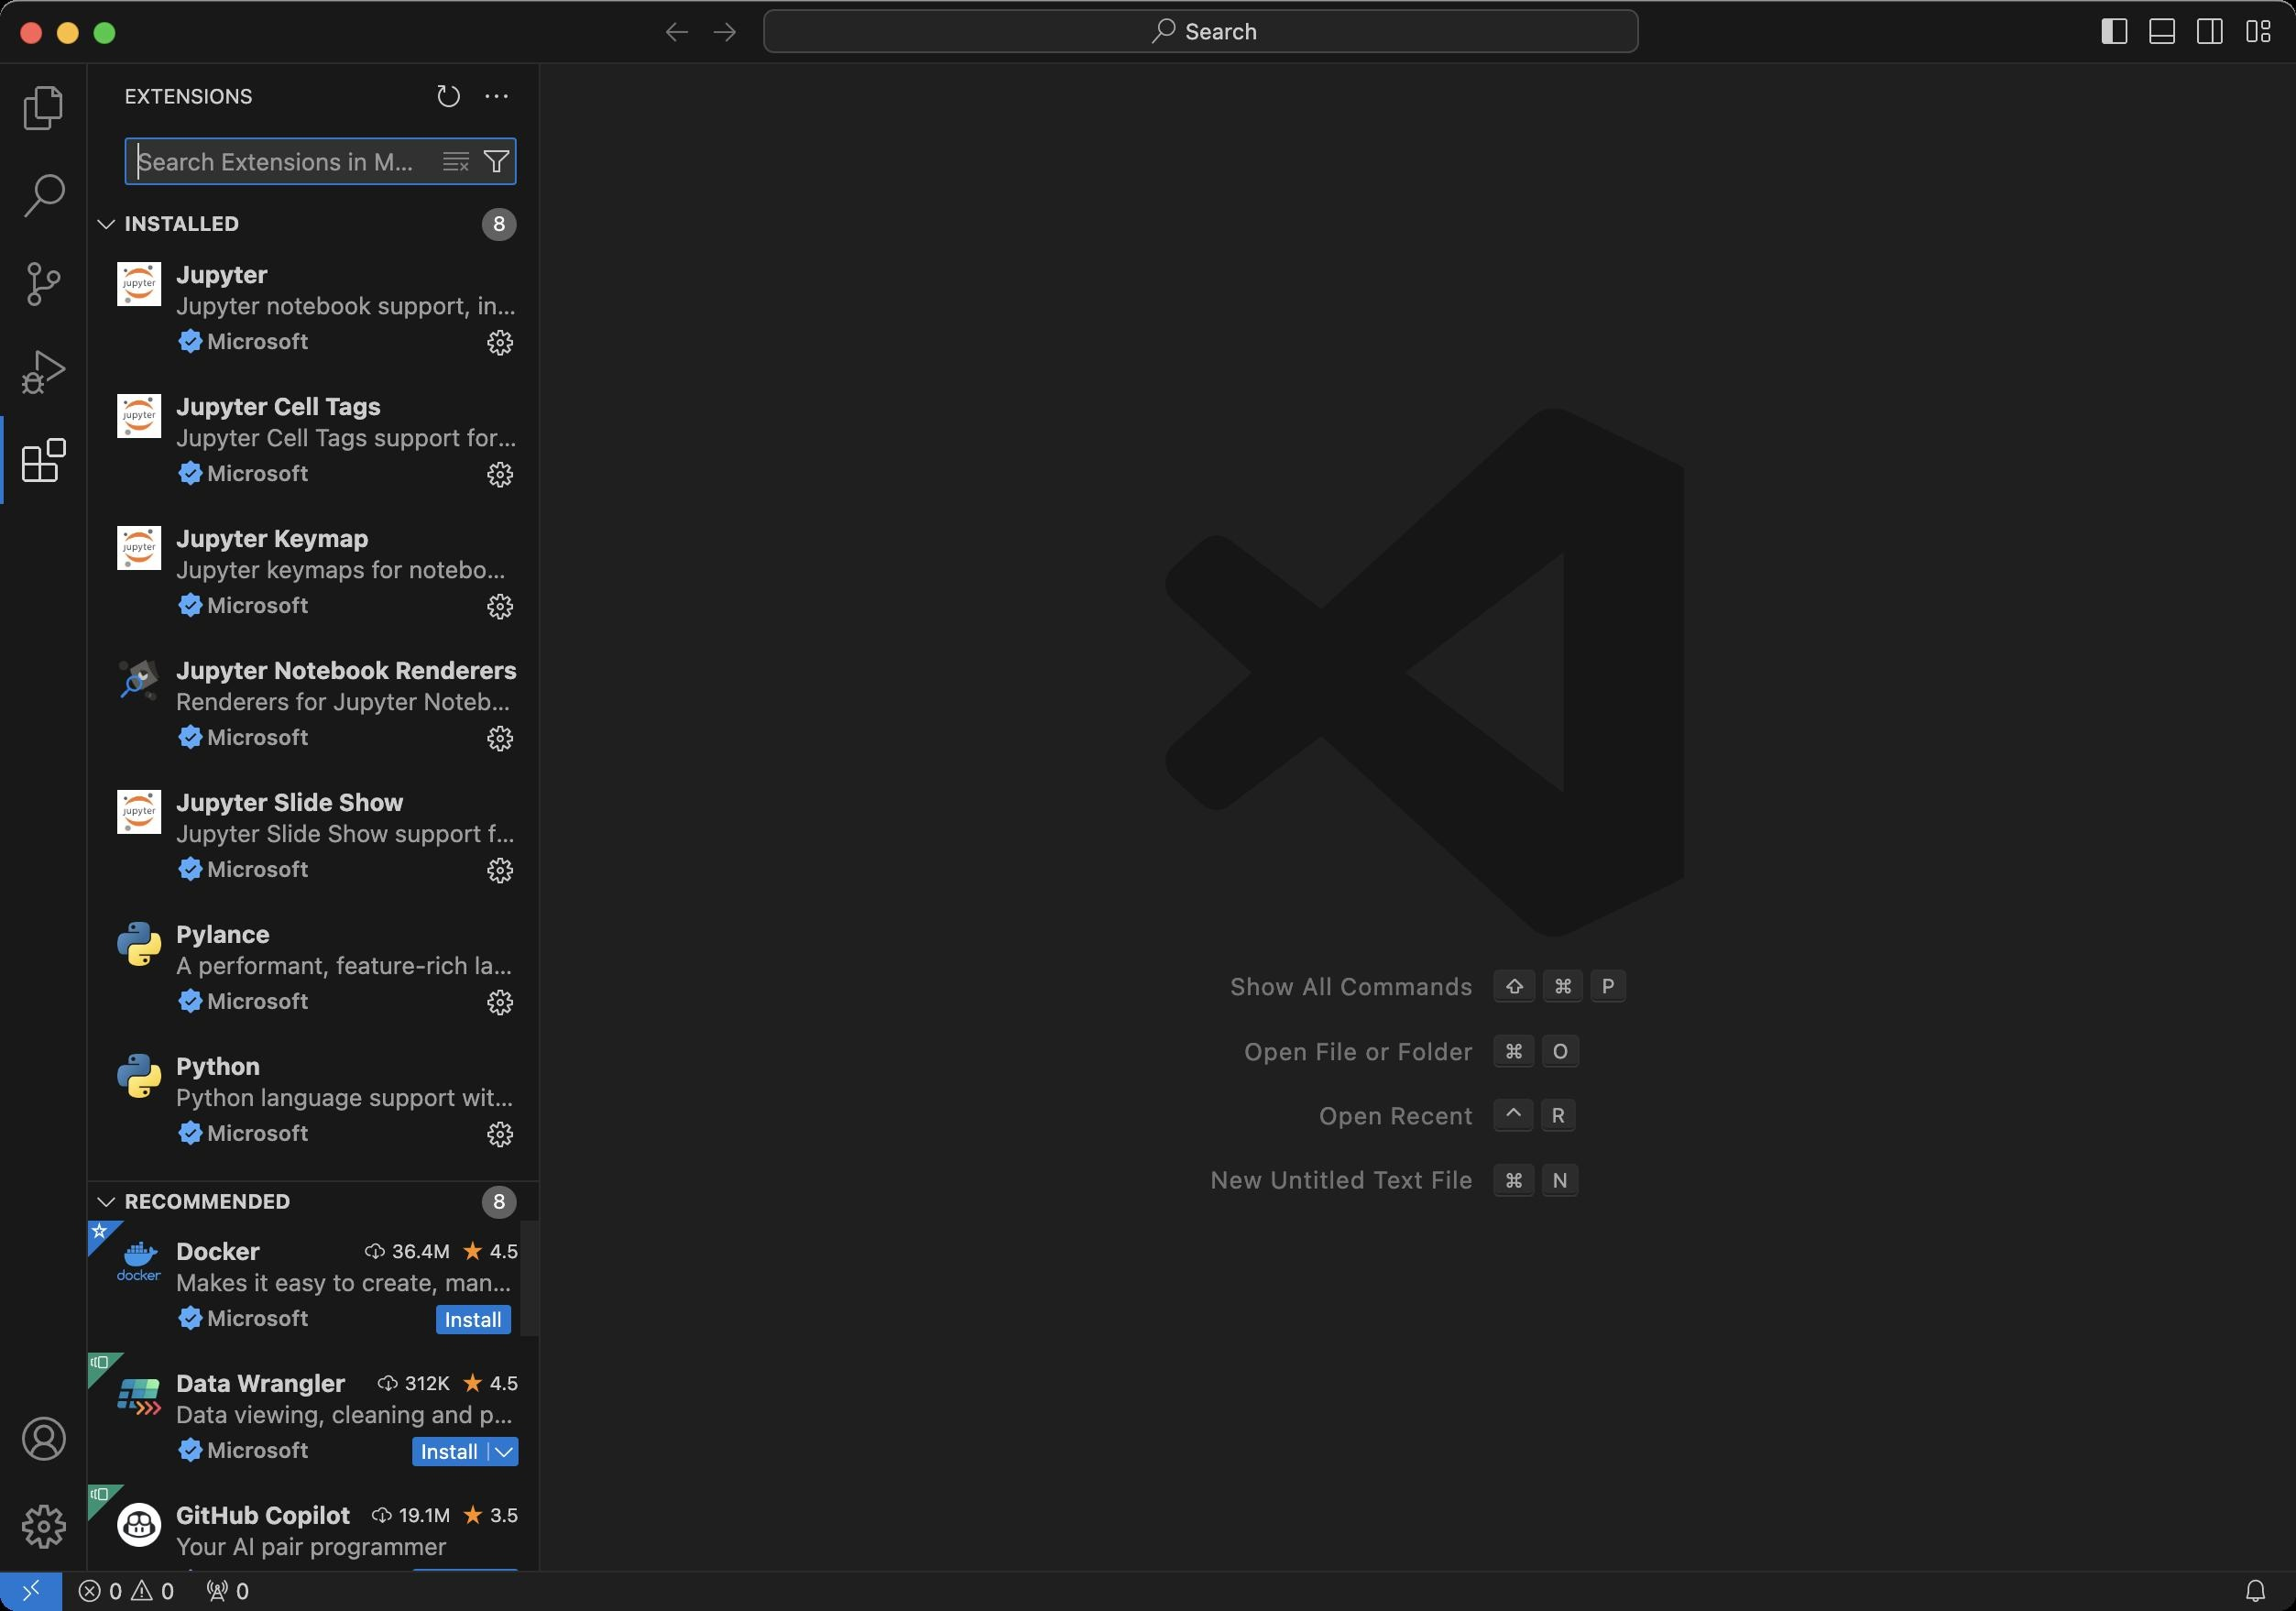
Accessibility tree:
{"name": "Visual_Studio_Code", "role": "AXWindow", "description": null, "role_description": "звичайне вікно", "value": null, "position": "340.00;102.00", "size": "1253;879", "children": [{"name": "", "role": "AXGroup", "description": "", "role_description": "група", "value": "", "position": "0.00;0.00", "size": "1253;879", "children": [{"name": "", "role": "AXGroup", "description": "", "role_description": "група", "value": "", "position": "0.00;0.00", "size": "1253;879", "children": [{"name": "", "role": "AXGroup", "description": "", "role_description": "група", "value": "", "position": "0.00;0.00", "size": "1253;879", "children": [{"name": "", "role": "AXGroup", "description": "", "role_description": "група", "value": "", "position": "0.00;0.00", "size": "1253;879", "children": []}]}]}]}, {"name": null, "role": "AXButton", "description": null, "role_description": "кнопка закривання", "value": null, "position": "10.00;10.00", "size": "14;16", "children": []}, {"name": null, "role": "AXButton", "description": null, "role_description": "кнопка повноекранного режиму", "value": null, "position": "50.00;10.00", "size": "14;16", "children": [{"name": null, "role": "AXGroup", "description": null, "role_description": "група", "value": null, "position": "50.00;10.00", "size": "14;16", "children": [{"name": null, "role": "AXGroup", "description": null, "role_description": "група", "value": null, "position": "50.00;10.00", "size": "14;16", "children": []}]}]}, {"name": null, "role": "AXButton", "description": null, "role_description": "кнопка згортання", "value": null, "position": "30.00;10.00", "size": "14;16", "children": []}]}